Question: I have created a pdf file that has graphics on it, now am trying to add a table under those graphics. My problem is the table is over the graphics, how do i specify the location/position where i want my table to be placed on the pdf document??
This is my code
'''
docl.Open();
docl.Add(new Paragraph("My first PDF file"));
PdfContentByte cb = writer.DirectContent;
//employee
// position y,position x,length,height, unknown
cb.RoundRectangle( 20f, 745f, 200f, 35f, 10f);
//title
cb.RoundRectangle(235f, 745f, 35f, 35f, 10f);
//identity number
cb.RoundRectangle(280f, 745f, 105f, 35f, 10f);
//date of birth
cb.RoundRectangle(390f, 745f, 105f, 35f, 10f);
//employee number
cb.RoundRectangle(500f, 745f, 105f, 35f, 10f);
//address
cb.RoundRectangle(20f, 660f, 200f, 80f, 10f);
//pay method
cb.RoundRectangle(235f, 700f, 35f, 35f, 10f);
//brantch code
cb.RoundRectangle(235f, 660f, 35f, 35f, 10f);
//bank
cb.RoundRectangle(280f, 700f, 215f, 35f, 10f);
//account type
cb.RoundRectangle(500f, 700f, 105f, 35f, 10f);
//account number
cb.RoundRectangle(280f, 660f, 160f, 35f, 10f);
//pay point
cb.RoundRectangle(445f, 660f, 35f, 35f, 10f);
//date of payment
cb.RoundRectangle(506f, 660f, 90f, 35f, 10f);
//marital status
cb.RoundRectangle(20f, 600f, 35f, 35f, 10f);
//gender
cb.RoundRectangle(60f, 600f, 35f, 35f, 10f);
//date of appointment
cb.RoundRectangle(100f, 600f, 70f, 35f, 10f);
//Tax number
cb.RoundRectangle(175f, 600f, 70f, 35f, 10f);
cb.Stroke();
PdfPTable table = new PdfPTable(2);
table.HorizontalAlignment = 0;
table.SetTotalWidth(new float[] { 800, 200 });
PdfPCell cell = new PdfPCell(new Phrase("EARNINGS"));
cell.Colspan = 2;
cell.HorizontalAlignment = 1;
table.AddCell(cell);
table.AddCell("Description");
table.AddCell("Amount");
'''
I used this line to specify the position of the graphics on the document:
// position y, position x,length,height, unknown
cb.RoundRectangle( 20f, 745f, 200f, 35f, 10f);

I want to place the table below the graphics.
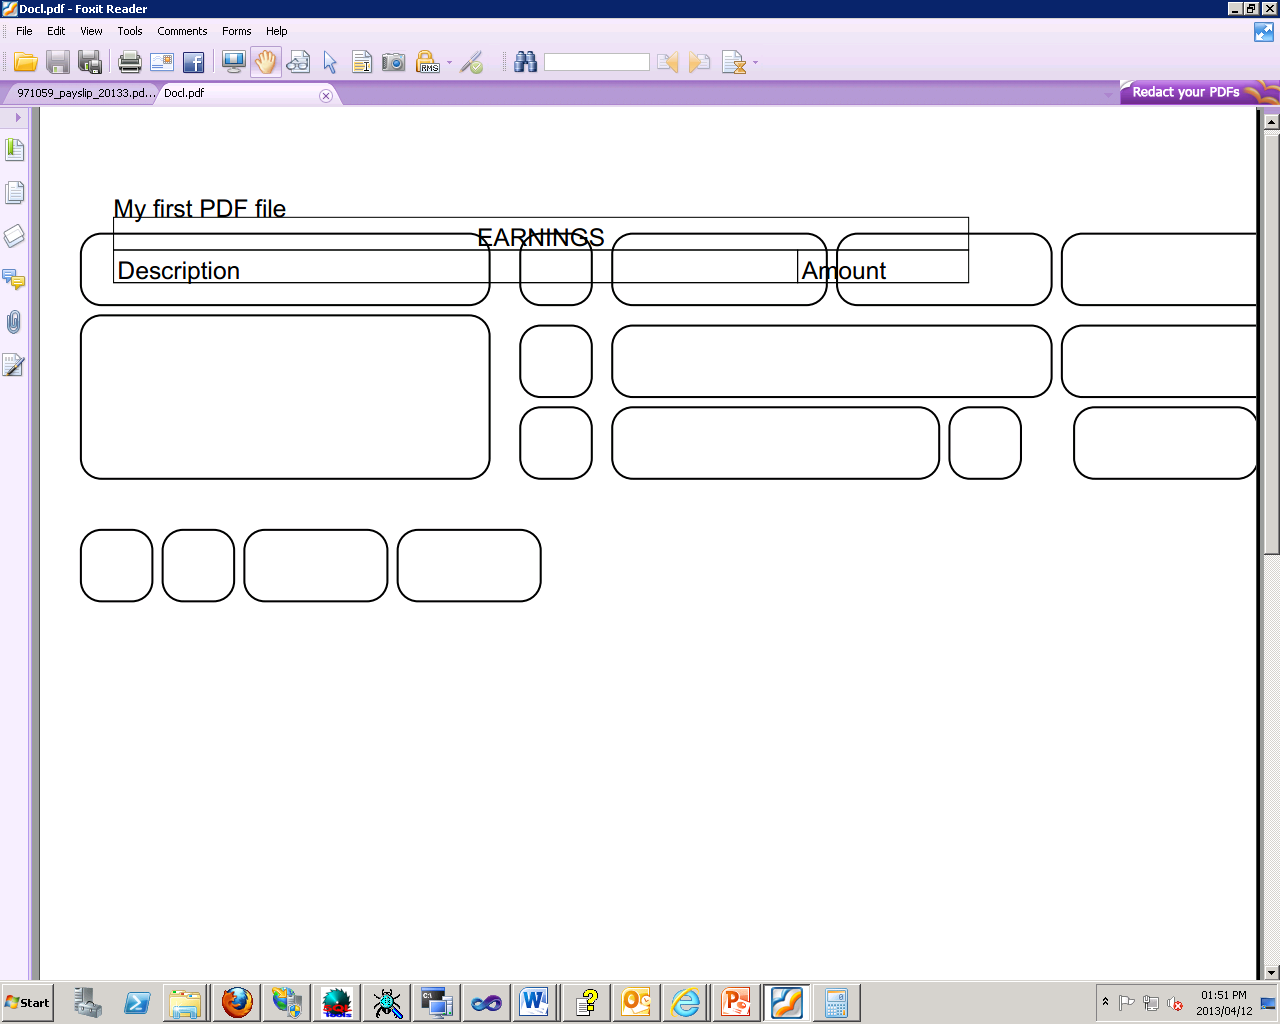
Answer: You are mixing the low-level approach (adding content at absolute positions) with the high-level approach (using 'document.add()') for page content.
Either you stick to the high-level approach, by using a table to create the round rectangles. You can create tables with borders that have rounded corners using cell and table events. When you use 'document.add()', iText will take care of positioning everything (including splitting the table if it doesn't fit the page).
Or you stick to the low-level approach, by adding the table at an absolute position, but be aware that itext won't split the table if it doesn't fit the page.
Take a look at this example: <URL>
It shows how to create rounded borders for tables by using cell events and/or table events. See the other examples of <URL> for less complex sample code.
As you can see in the calendar example, the table is added at an absolute position using the method 'table.WriteSelectedRows(...)'. As you know the coordinates of the rounded rectangles, you can use this method to add your table at an absolute position.